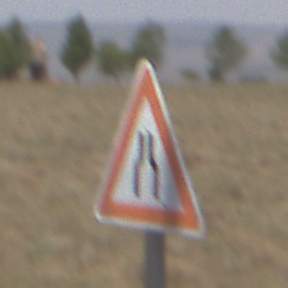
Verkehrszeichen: VerengteFahrbahn
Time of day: Midday
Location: Outdoor (Nature)
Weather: PartlyCloudy
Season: NotSpecified
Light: Natural